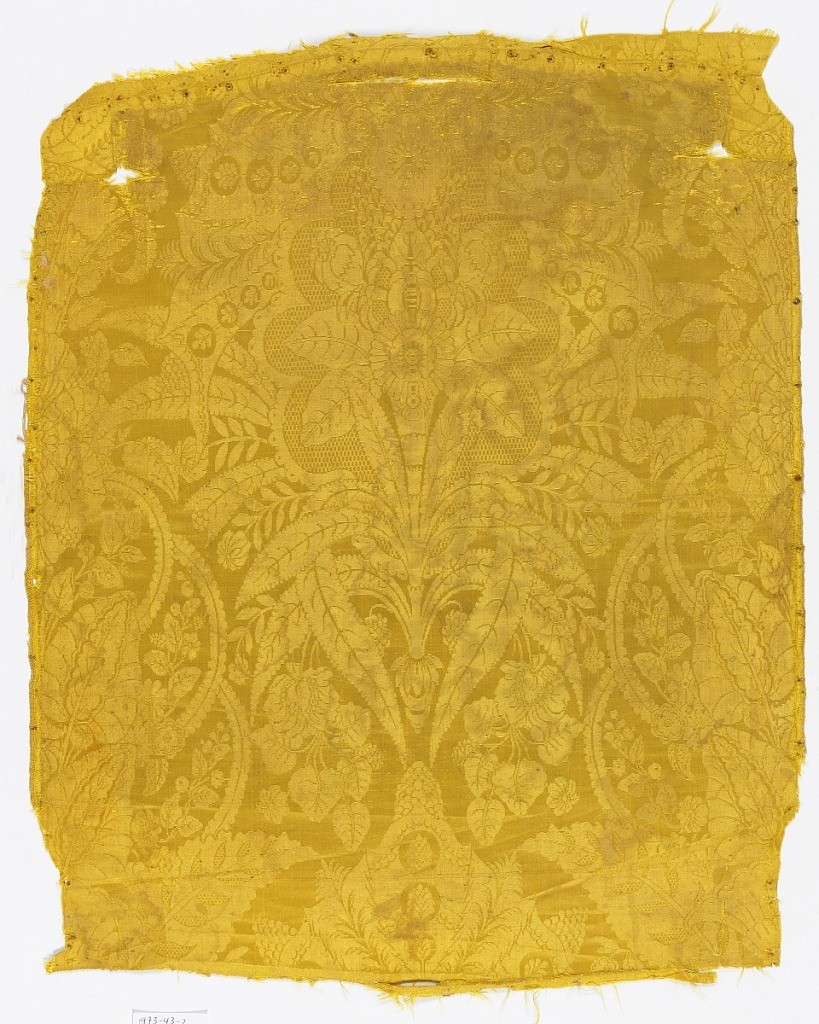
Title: Fragment
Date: early 18th century
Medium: silk Technique: 5-harness satin damask
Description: One motif visible in a large-scale yellow damask with a symmetrical design or mirror image on the center line of an elaborate exotic plant form with long slender leaves.